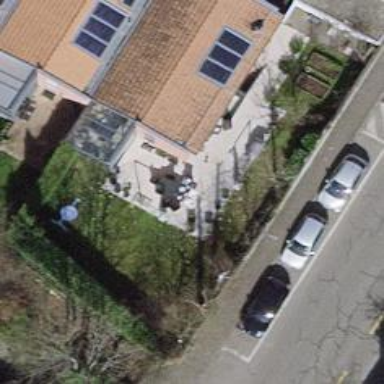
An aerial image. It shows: Garden enclosed by fence.